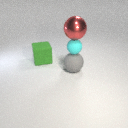
small cyan rubber sphere below large red metal sphere